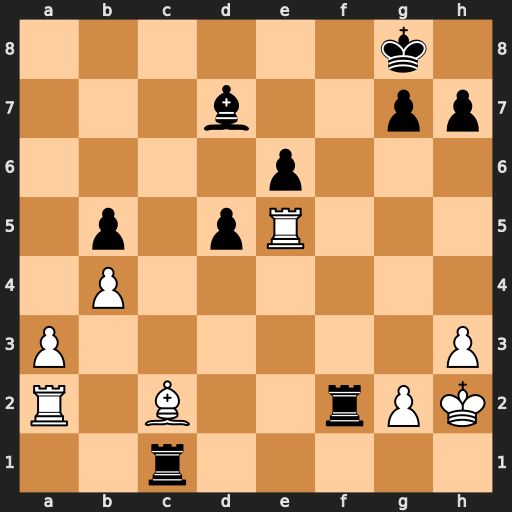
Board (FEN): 6k1/3b2pp/4p3/1p1pR3/1P6/P6P/R1B2rPK/2r5
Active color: w
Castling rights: -
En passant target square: -
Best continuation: Bxh7+ Kxh7 Rxf2